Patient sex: F
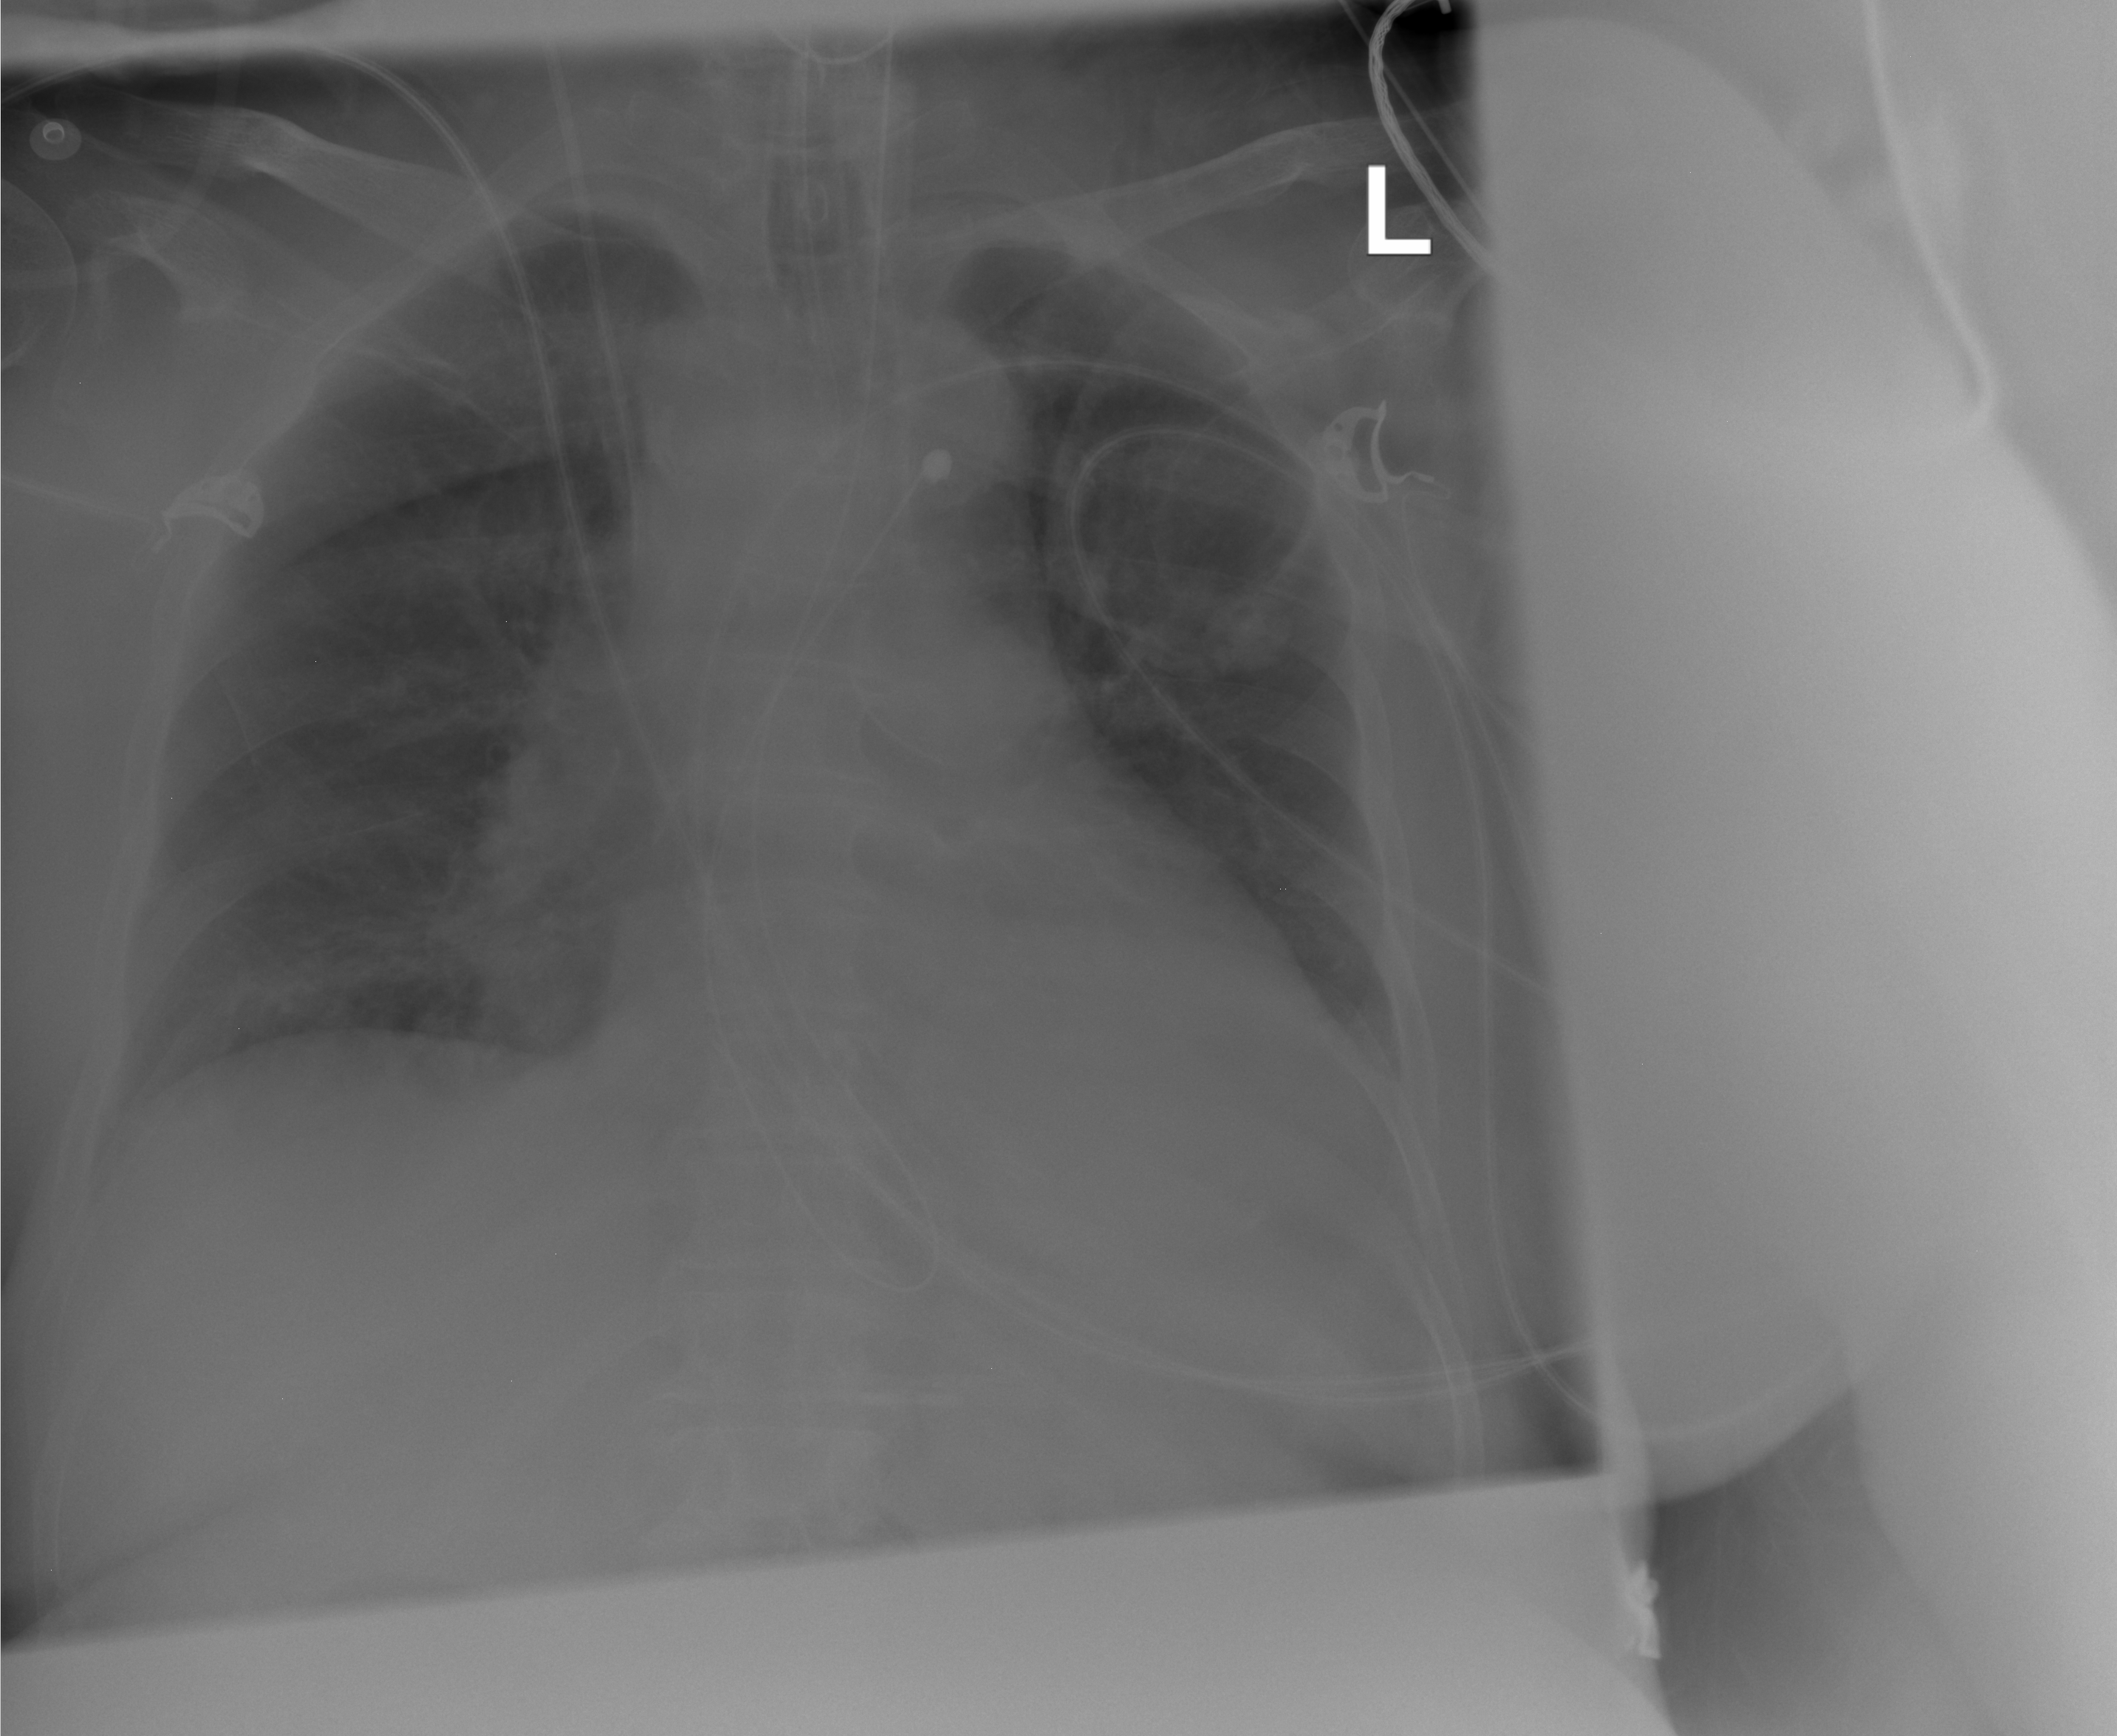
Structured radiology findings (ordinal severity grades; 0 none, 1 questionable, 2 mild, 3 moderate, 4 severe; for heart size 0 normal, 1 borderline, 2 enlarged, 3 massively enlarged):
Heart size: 0
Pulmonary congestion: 0
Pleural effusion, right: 0
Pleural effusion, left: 2
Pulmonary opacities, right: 0
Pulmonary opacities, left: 0
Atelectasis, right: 1
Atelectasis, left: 1